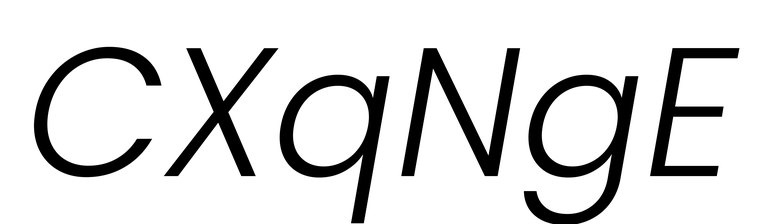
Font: Poppins-LightItalic